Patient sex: M
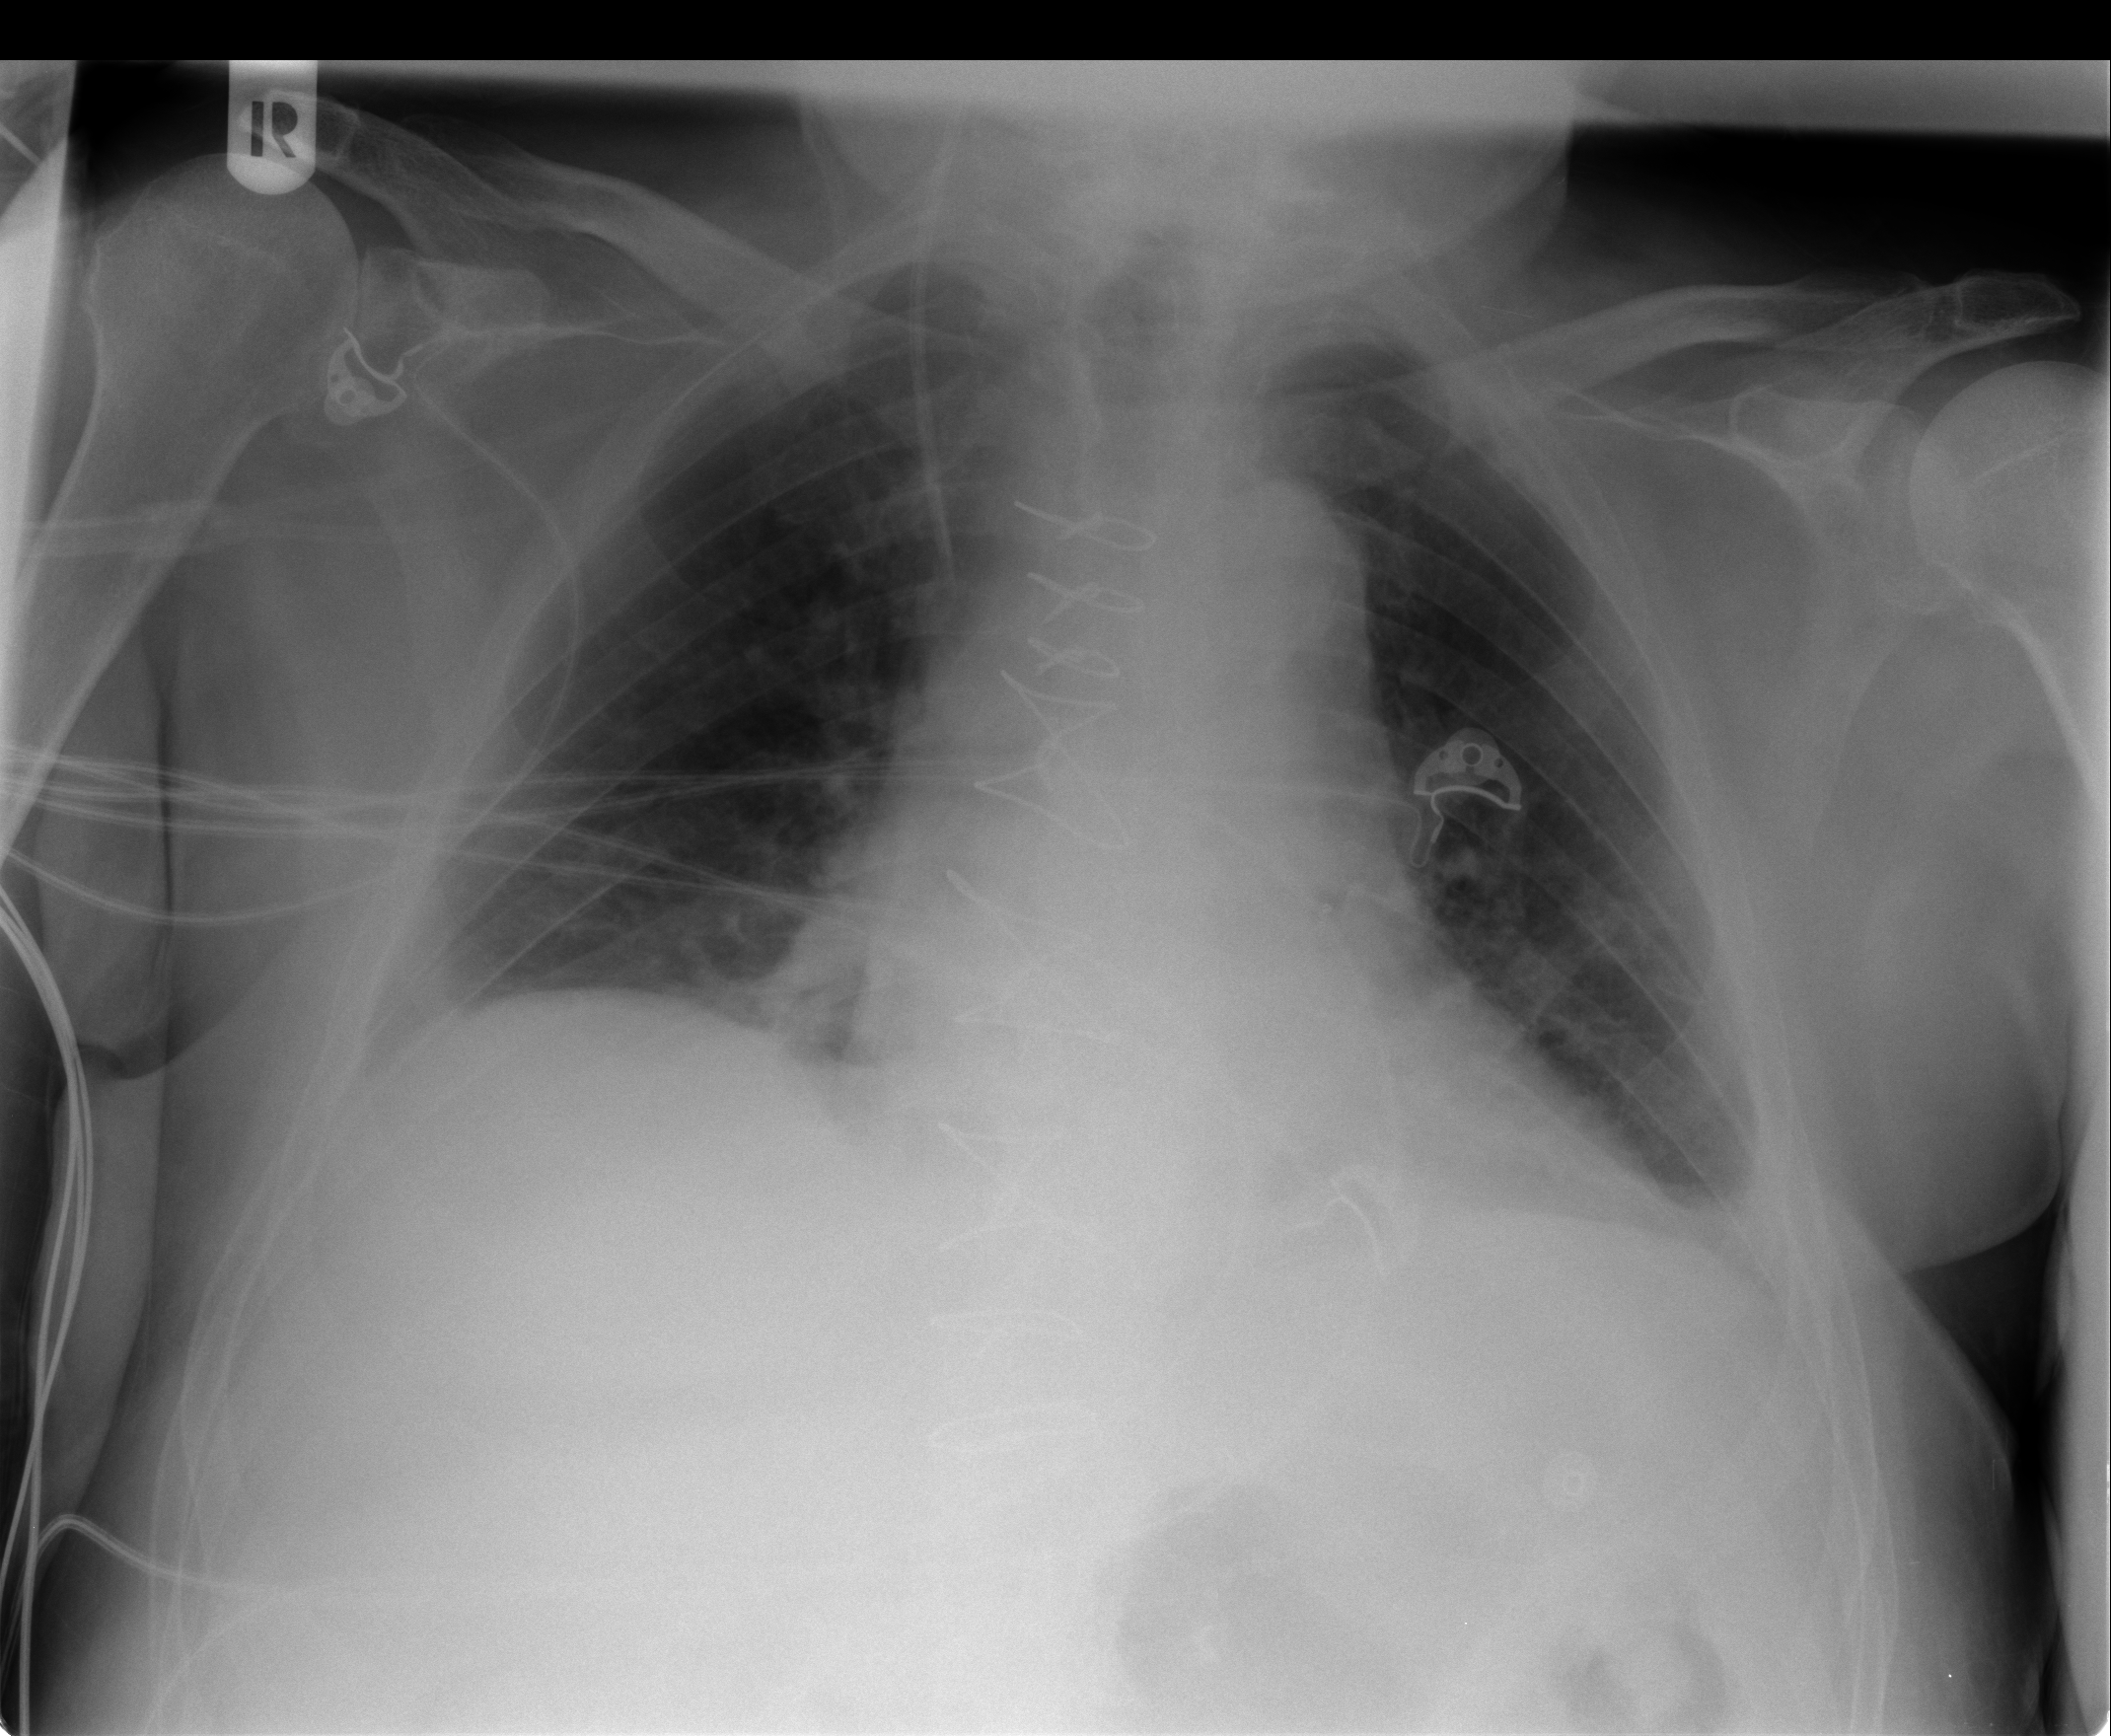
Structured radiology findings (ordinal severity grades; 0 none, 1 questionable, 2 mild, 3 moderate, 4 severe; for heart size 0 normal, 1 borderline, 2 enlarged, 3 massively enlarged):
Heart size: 0
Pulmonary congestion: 1
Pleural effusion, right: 0
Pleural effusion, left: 1
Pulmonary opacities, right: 0
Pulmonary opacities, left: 0
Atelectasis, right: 2
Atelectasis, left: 2